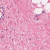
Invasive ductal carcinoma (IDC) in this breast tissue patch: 0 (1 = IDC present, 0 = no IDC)